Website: apple
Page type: billing-address
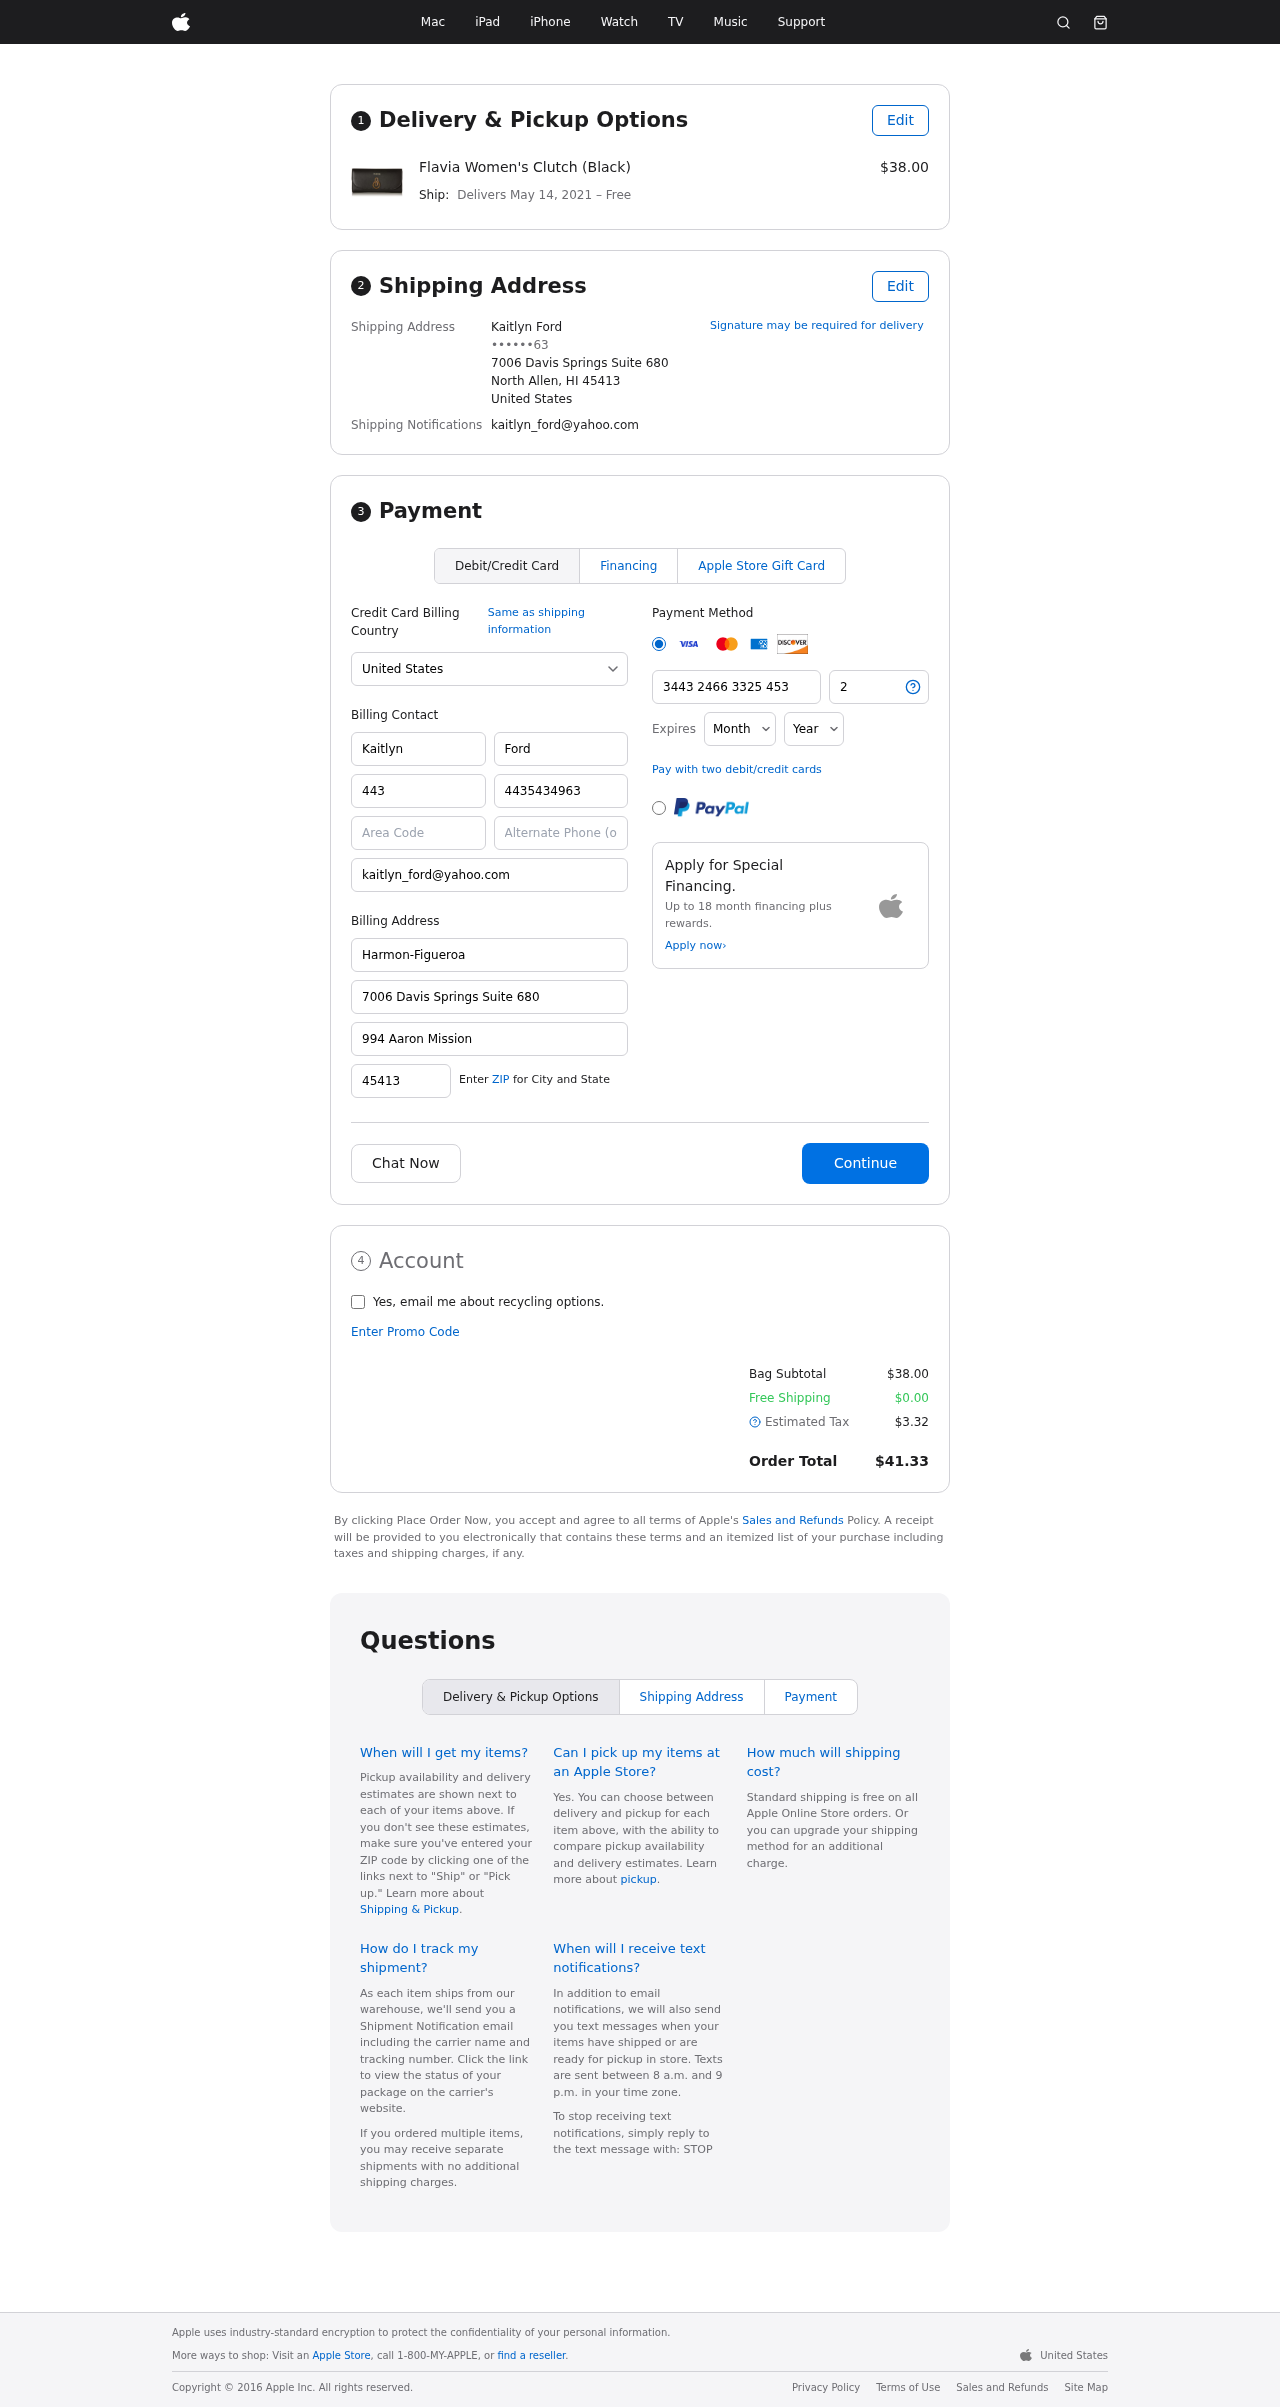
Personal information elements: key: PII_CARD_CVV
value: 2890
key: PII_CARD_EXPIRY_MONTH
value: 08
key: PII_CARD_EXPIRY_YEAR
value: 28
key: PII_CARD_NUMBER
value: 3443 2466 3325 453
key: PII_CITY_STATE_ZIP
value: North Allen, HI 45413
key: PII_COUNTRY
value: United States
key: PII_EMAIL
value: kaitlyn_ford@yahoo.com
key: PII_FULLNAME
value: Kaitlyn Ford
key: PII_STREET
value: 7006 Davis Springs Suite 680
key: PII_PHONE_MASKED
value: ••••••63
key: PII_BILLING_FIRSTNAME
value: Kaitlyn
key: PII_BILLING_LASTNAME
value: Ford
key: PII_BILLING_PHONE_AREA
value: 443
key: PII_BILLING_PHONE
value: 4435434963
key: PII_BILLING_EMAIL
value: kaitlyn_ford@yahoo.com
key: PII_BILLING_COMPANY
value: Harmon-Figueroa
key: PII_BILLING_STREET
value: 7006 Davis Springs Suite 680
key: PII_BILLING_STREET2
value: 994 Aaron Mission
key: PII_BILLING_POSTCODE
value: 45413
Product elements: key: PRODUCT1_NAME
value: Flavia Women's Clutch (Black)
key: PRODUCT1_PRICE
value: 38
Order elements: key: ORDER_DELIVERY_DATE
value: May 14, 2021
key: ORDER_SUBTOTAL
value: $38.00
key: ORDER_SHIPPING_COST
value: $0.00
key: ORDER_TAX
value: $3.32
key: ORDER_TOTAL
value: $41.33